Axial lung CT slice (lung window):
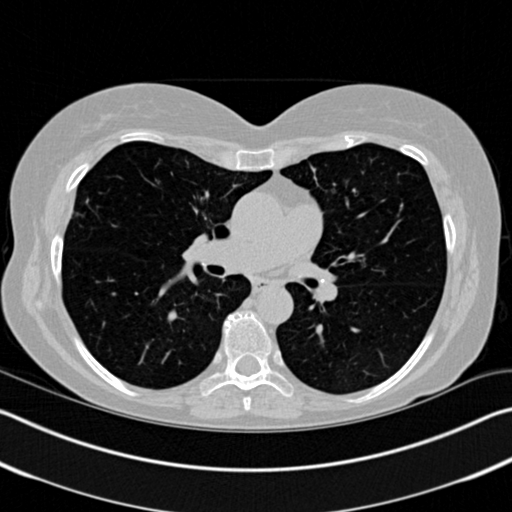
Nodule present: yes
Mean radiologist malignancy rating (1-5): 1